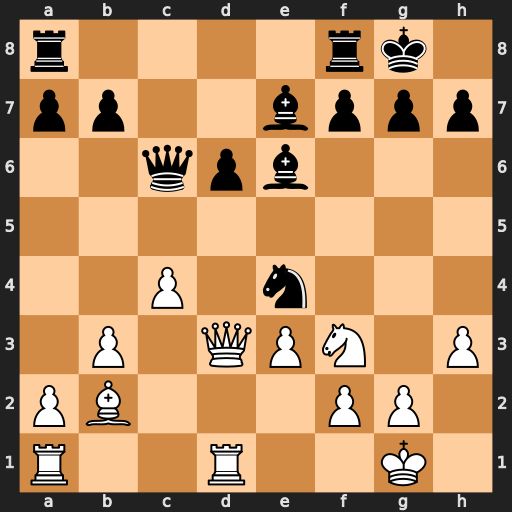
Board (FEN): r4rk1/pp2bppp/2qpb3/8/2P1n3/1P1QPN1P/PB3PP1/R2R2K1
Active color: w
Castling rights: -
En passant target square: -
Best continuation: Nd4 Qd7 Qxe4